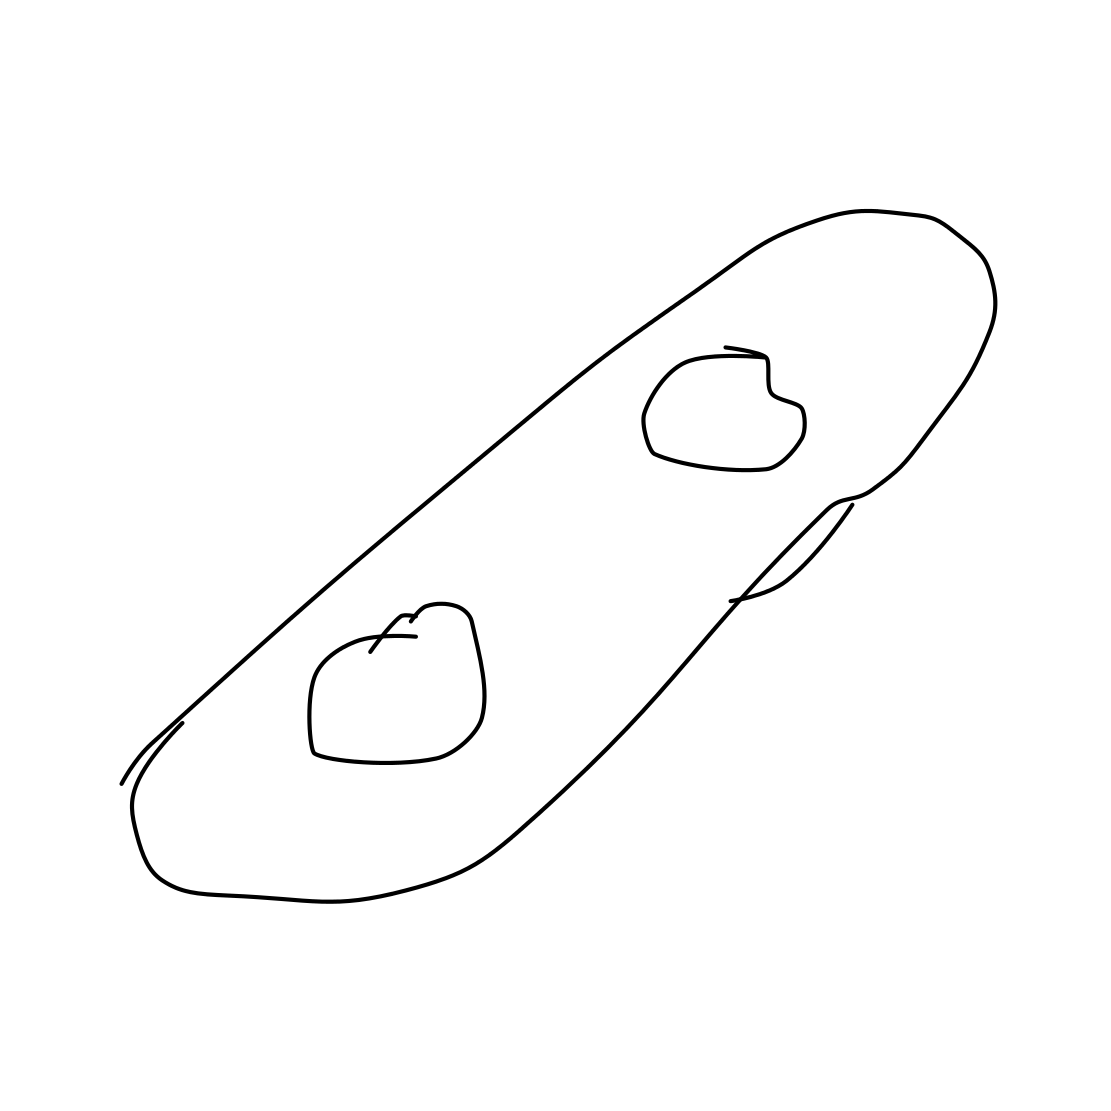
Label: snowboard